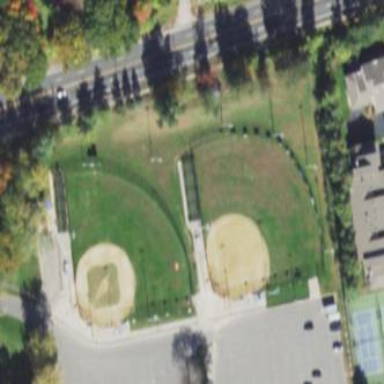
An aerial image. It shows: Baseball pitch for leisure land.